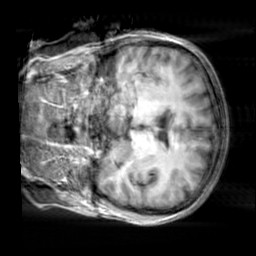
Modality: T1w
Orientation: coronal
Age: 22
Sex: female
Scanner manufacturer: siemens
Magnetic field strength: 3 T
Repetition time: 2.3 s
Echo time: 0.00303 s